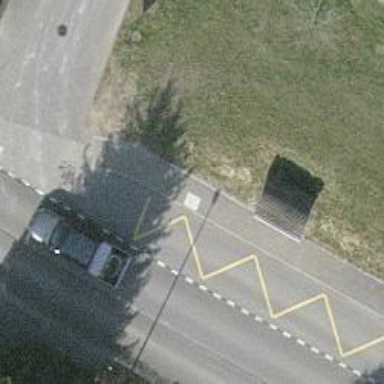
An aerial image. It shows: Bus stop with shelter.